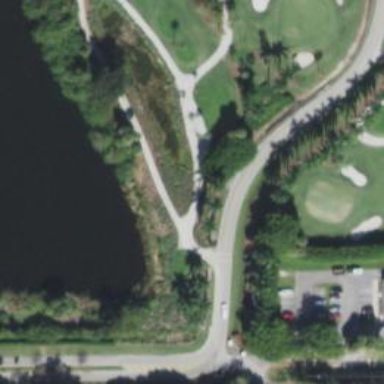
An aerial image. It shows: Service road designated as golf cart path.